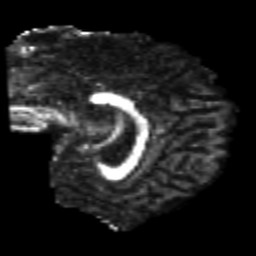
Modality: FA
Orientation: sagittal
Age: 23
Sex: male
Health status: healthy
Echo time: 0.074 s